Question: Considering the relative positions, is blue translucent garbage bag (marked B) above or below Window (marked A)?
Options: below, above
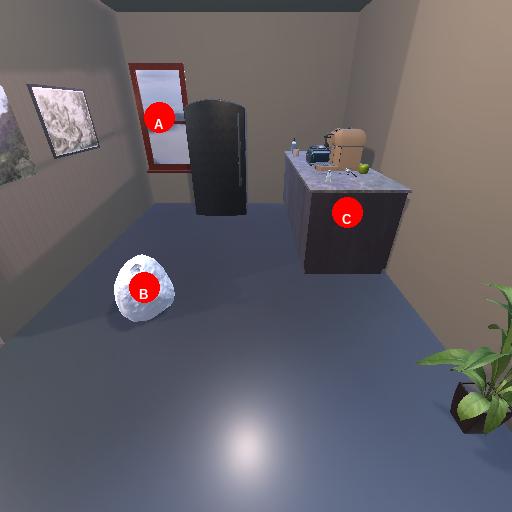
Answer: below